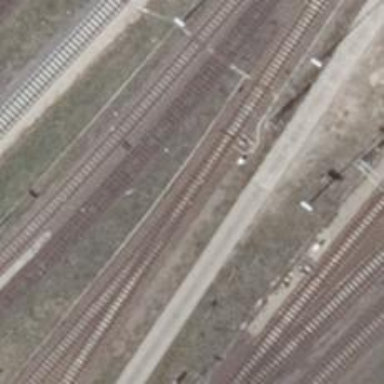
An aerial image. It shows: Railway switch.